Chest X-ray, PA view. Patient: 56 years old, sex M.
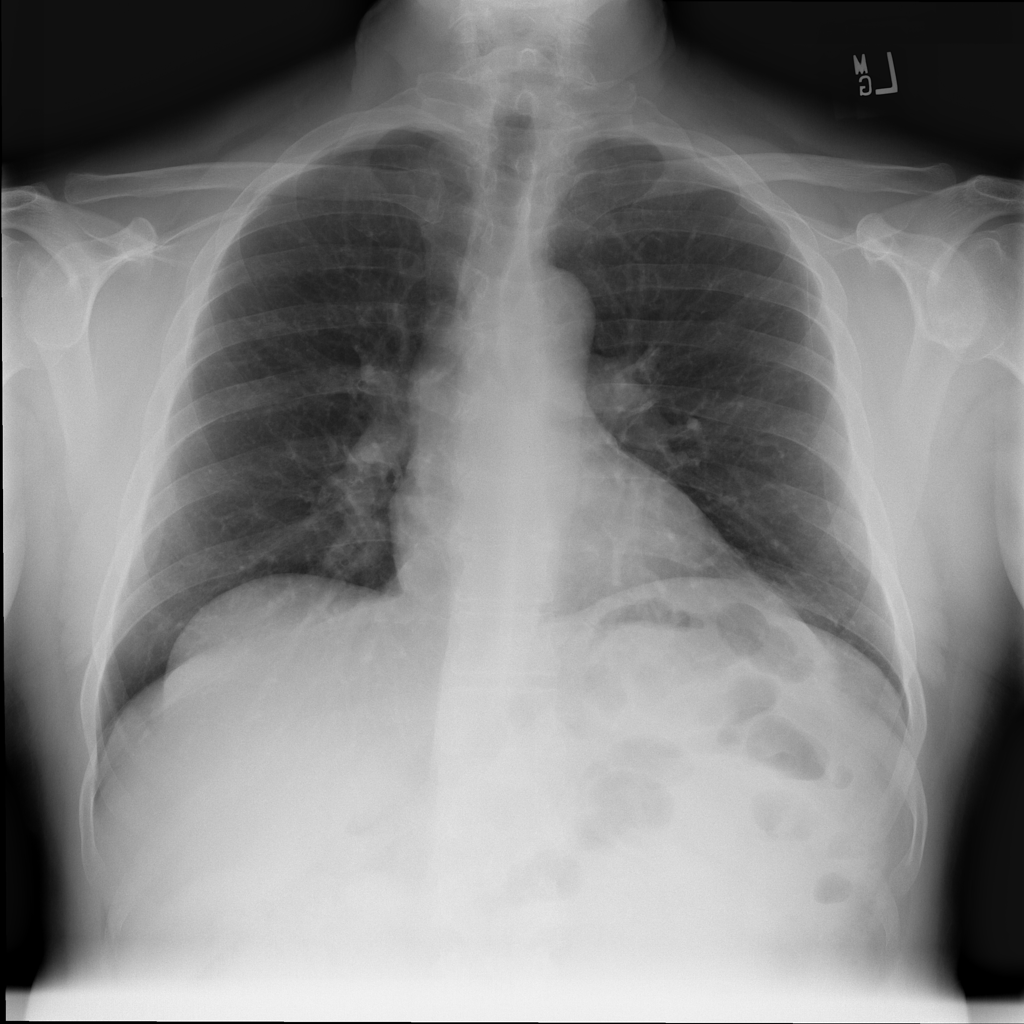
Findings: No Finding